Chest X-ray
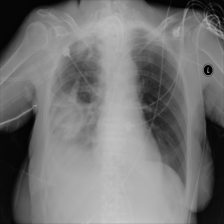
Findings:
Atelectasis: positive
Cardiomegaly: negative
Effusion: negative
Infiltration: positive
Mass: negative
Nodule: negative
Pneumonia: negative
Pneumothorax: negative
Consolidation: negative
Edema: negative
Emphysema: negative
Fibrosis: negative
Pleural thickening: negative
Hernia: negative